Interaction volume radius: 5 \u00c5
Interaction volume height: 20 \u00c5
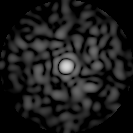
Disorder parameter: 0.8651